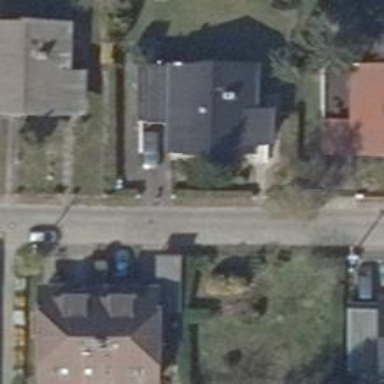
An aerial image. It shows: Residential road with parallel parking lane on the left side.